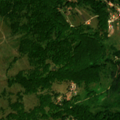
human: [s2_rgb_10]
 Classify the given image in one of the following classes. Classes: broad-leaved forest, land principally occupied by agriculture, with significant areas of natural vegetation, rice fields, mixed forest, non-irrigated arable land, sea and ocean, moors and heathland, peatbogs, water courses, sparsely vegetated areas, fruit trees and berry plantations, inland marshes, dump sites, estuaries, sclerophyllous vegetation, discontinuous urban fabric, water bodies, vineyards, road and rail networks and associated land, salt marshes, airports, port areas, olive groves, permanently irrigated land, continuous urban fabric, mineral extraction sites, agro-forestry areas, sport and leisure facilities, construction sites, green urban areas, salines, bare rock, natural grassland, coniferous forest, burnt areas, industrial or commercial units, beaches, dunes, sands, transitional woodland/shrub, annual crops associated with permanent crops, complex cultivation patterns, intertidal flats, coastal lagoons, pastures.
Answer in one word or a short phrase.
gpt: pastures, broad-leaved forest, natural grassland, transitional woodland/shrub